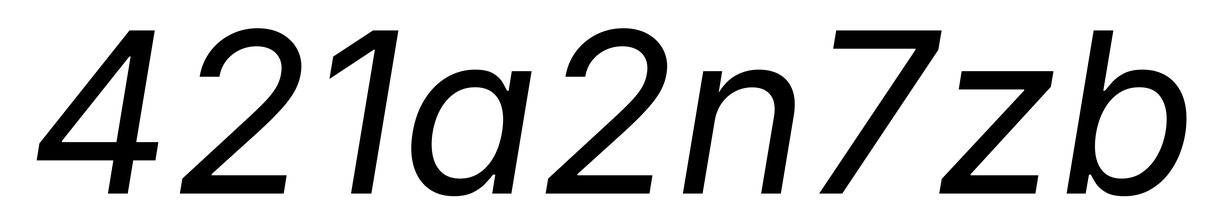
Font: Inter-Italic_Italic